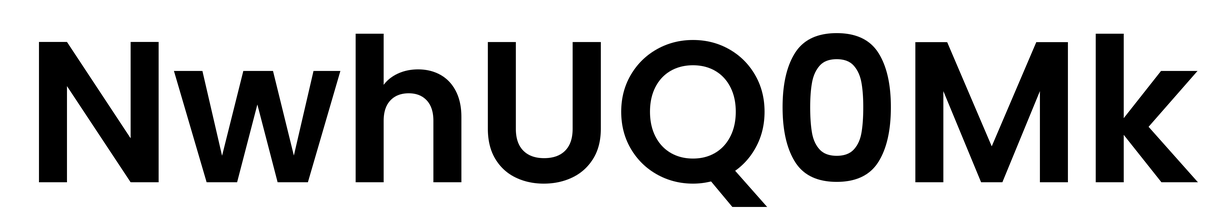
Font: Poppins-SemiBold